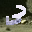
Label: 3